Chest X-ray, AP view. Patient: 30 years old, sex M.
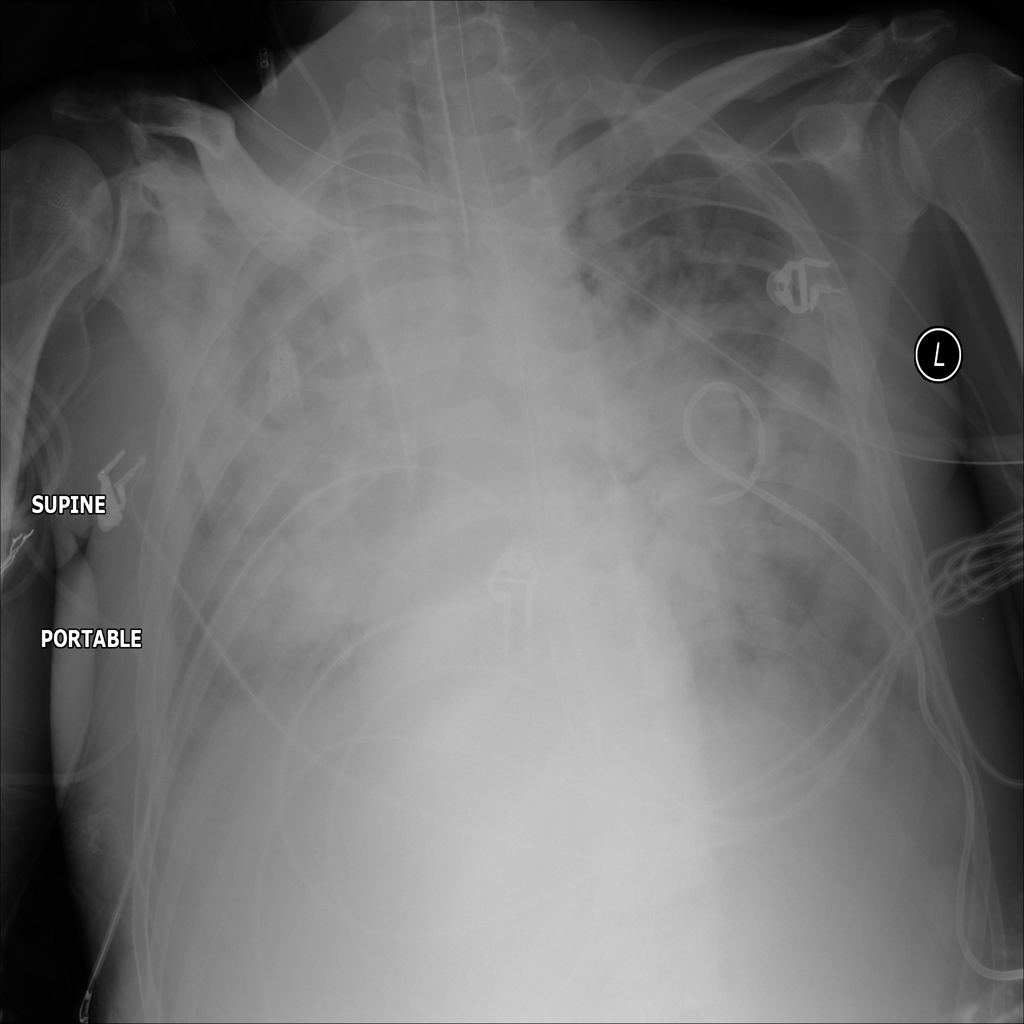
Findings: No Finding